Field crop: tomato
Growth stage: 1
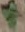
Species: solanum